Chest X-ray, PA view. Patient: 39 years old, sex F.
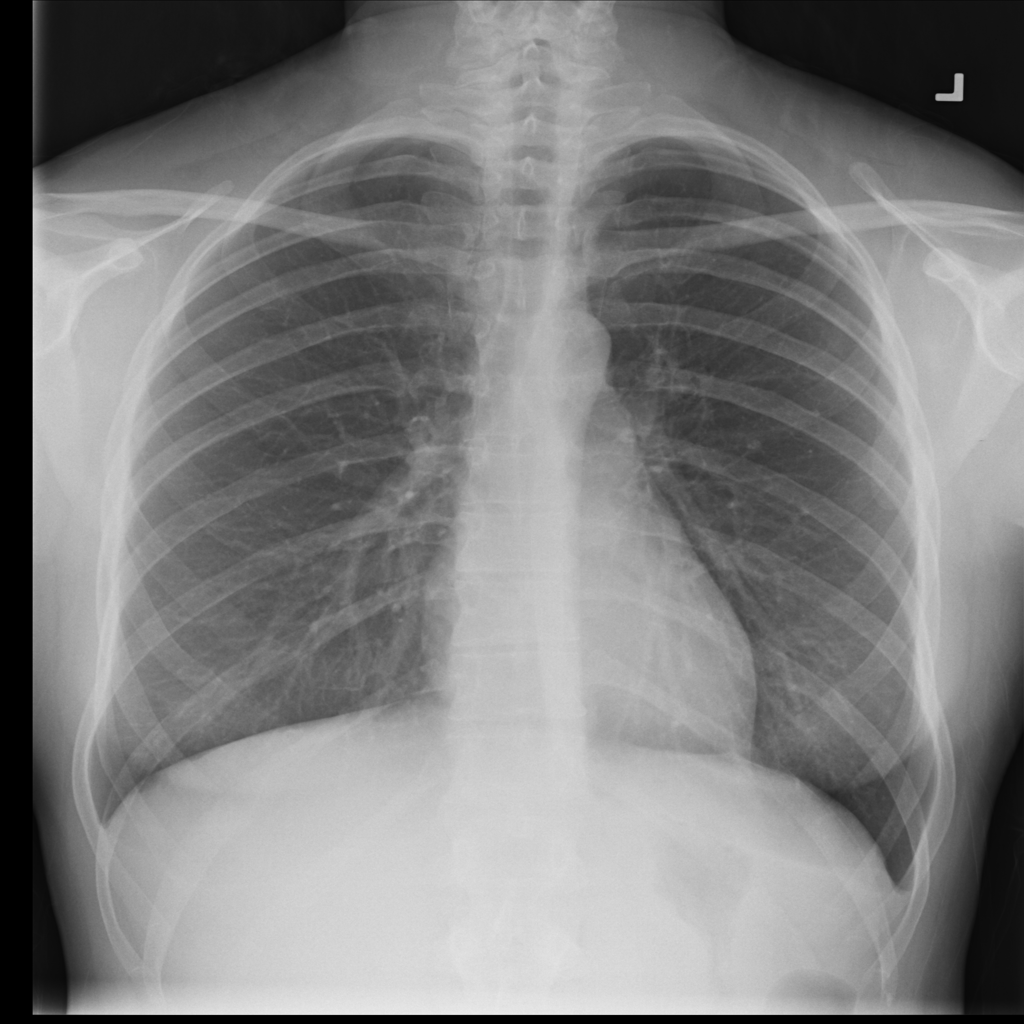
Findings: Infiltration